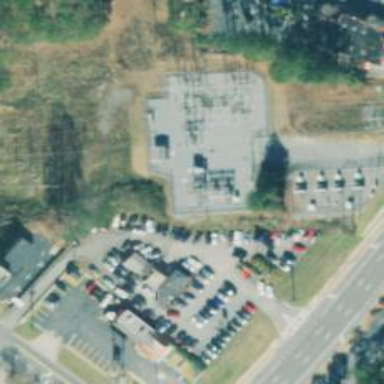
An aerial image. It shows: Switch used for power control.